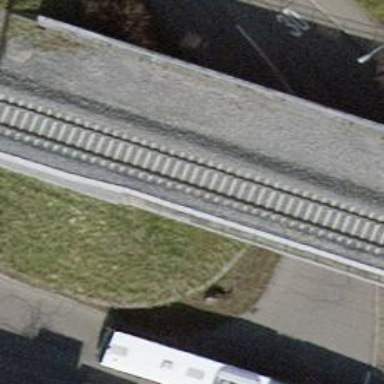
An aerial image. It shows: Bridge with electrified rail tracks and contact line.